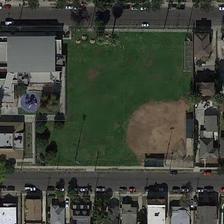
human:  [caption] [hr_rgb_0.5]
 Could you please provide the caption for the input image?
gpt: many buildings are around a baseball field between two roads .

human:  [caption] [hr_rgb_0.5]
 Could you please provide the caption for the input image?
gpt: this l-shaped grassland includes a baseball field .

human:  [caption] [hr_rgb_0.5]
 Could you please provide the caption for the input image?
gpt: a baseball field is surrounded by many buildings and two roads .

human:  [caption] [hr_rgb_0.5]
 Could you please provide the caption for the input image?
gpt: a baseball field between two parallel roads is surrounded by many buildings .

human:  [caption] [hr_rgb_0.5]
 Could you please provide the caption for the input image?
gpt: a baseball field between two parallel roads is surrounded by many buildings .